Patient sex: F
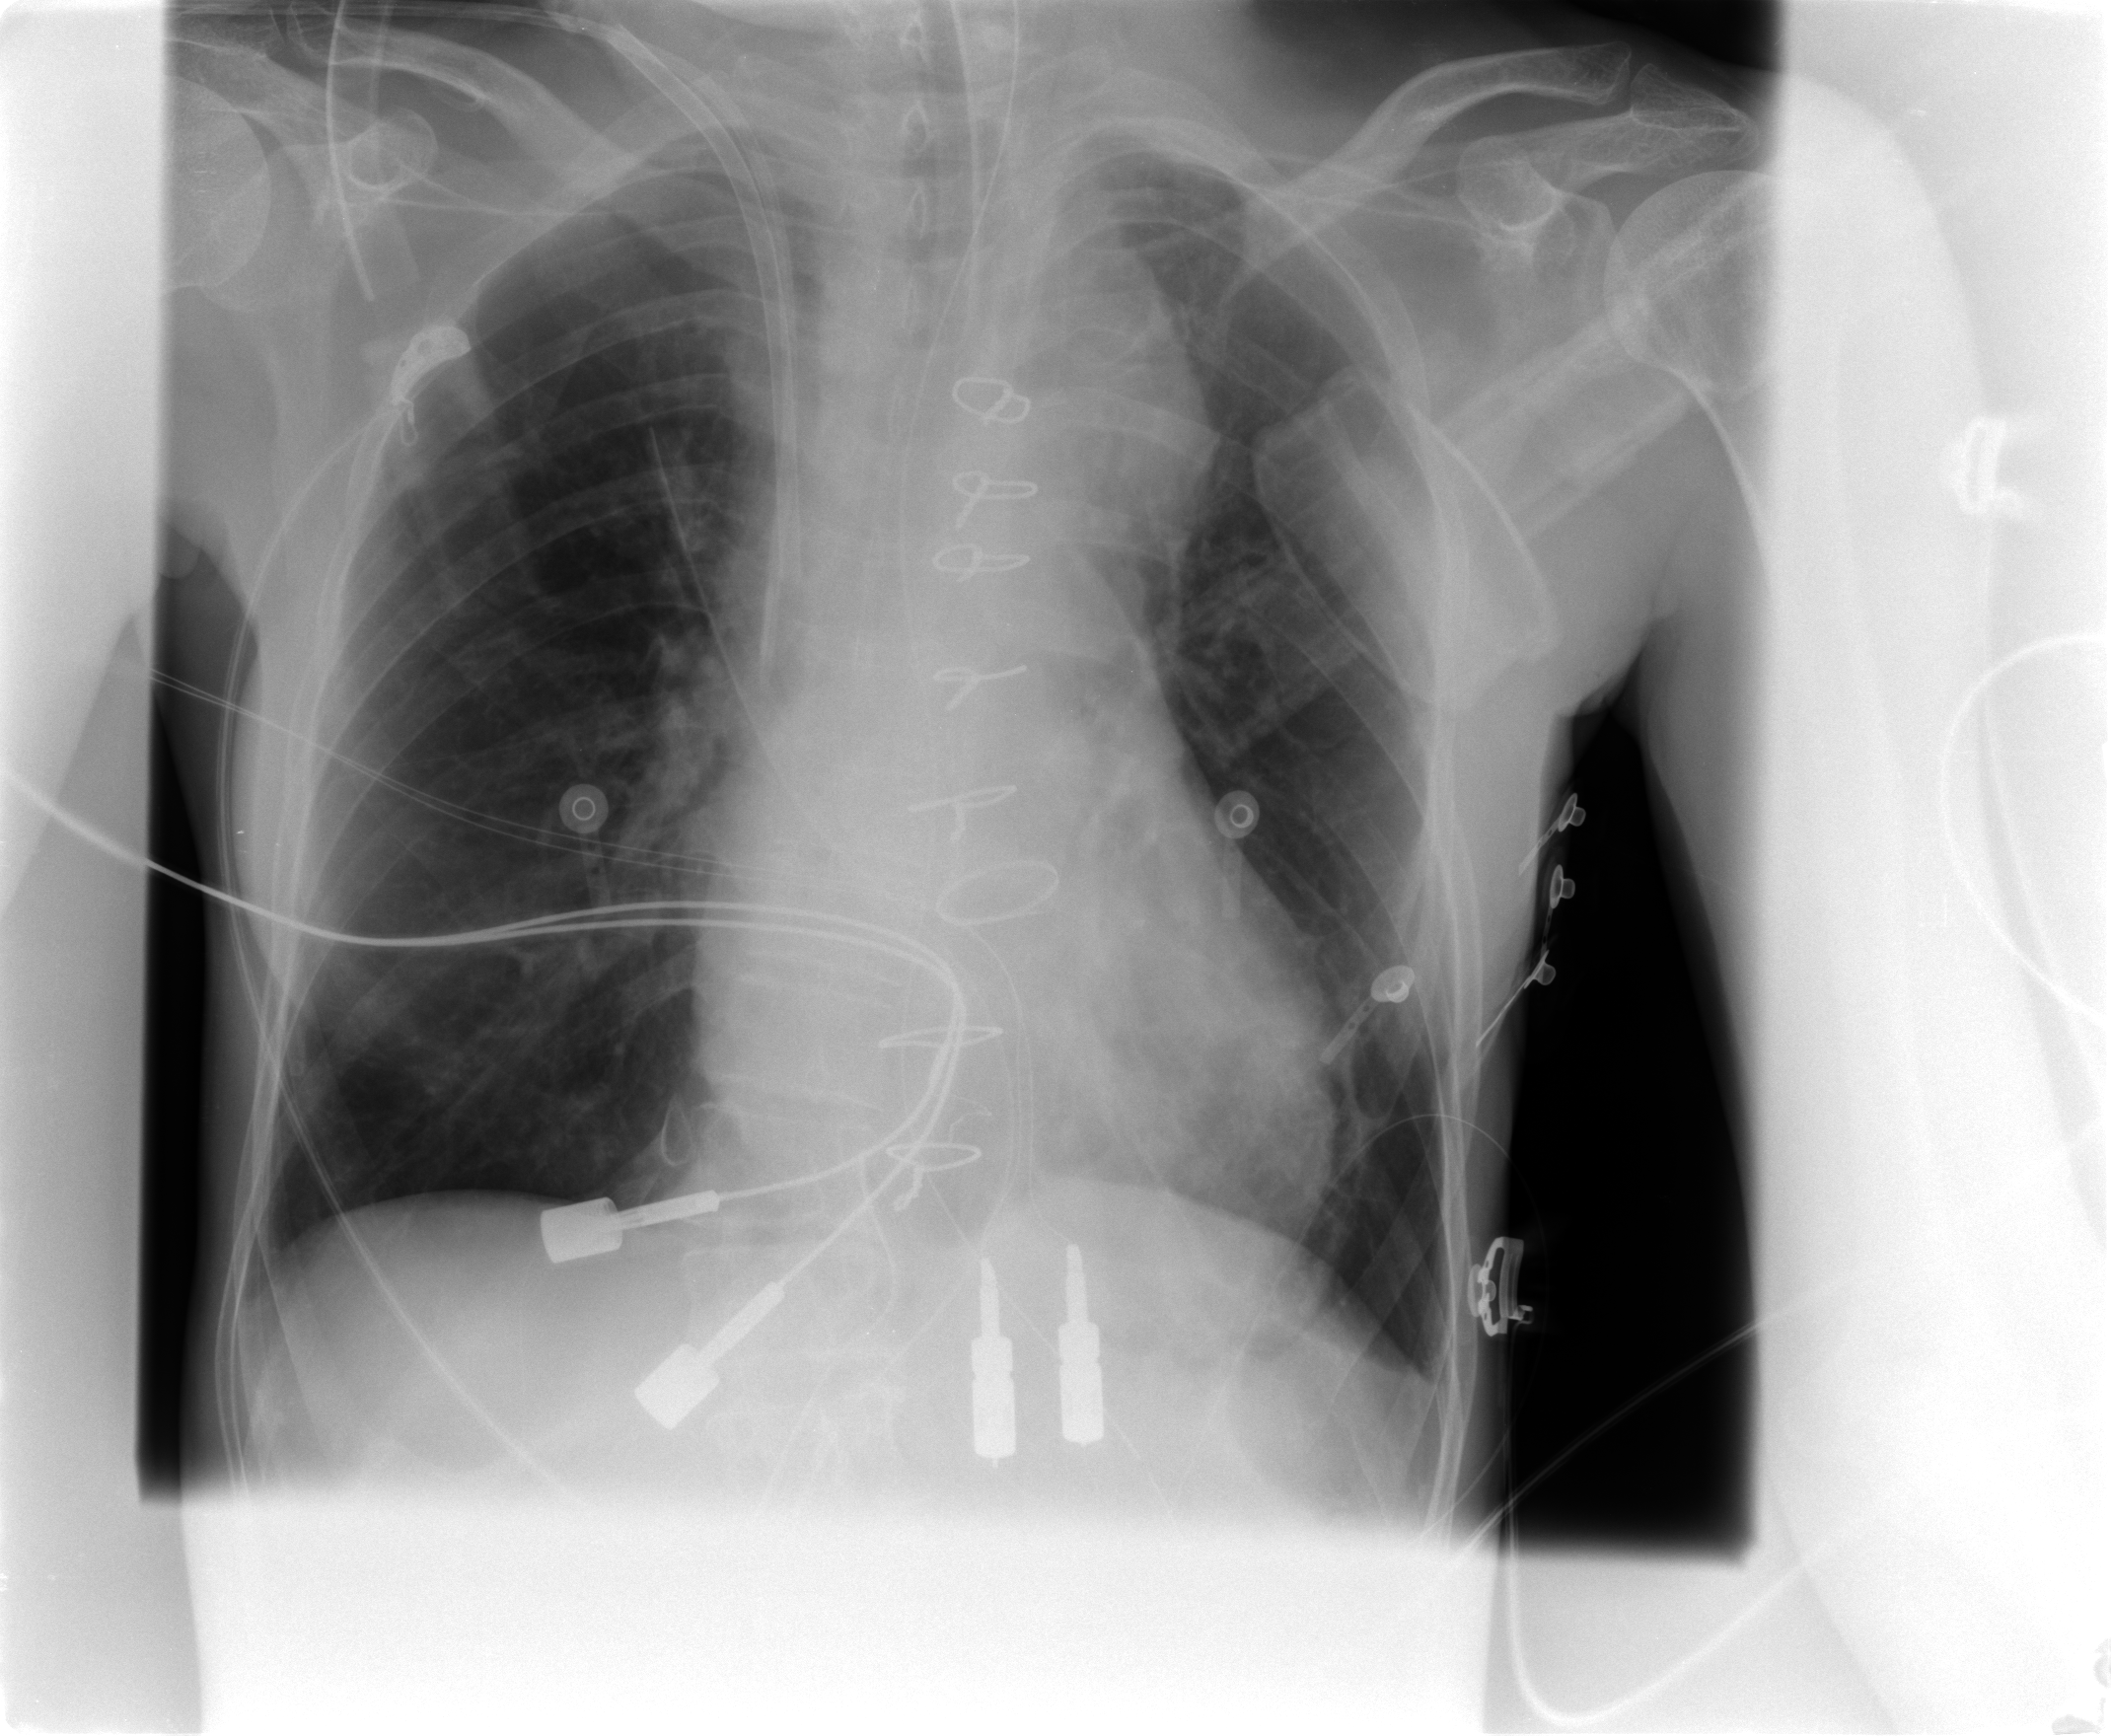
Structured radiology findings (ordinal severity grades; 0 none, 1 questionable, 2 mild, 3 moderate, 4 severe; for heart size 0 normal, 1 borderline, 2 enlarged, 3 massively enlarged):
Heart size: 0
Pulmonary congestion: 3
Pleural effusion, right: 0
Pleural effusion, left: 2
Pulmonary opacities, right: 0
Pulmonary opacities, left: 0
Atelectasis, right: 0
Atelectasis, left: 0